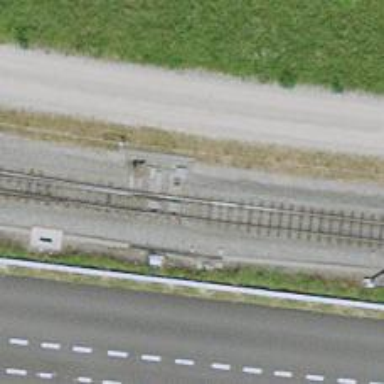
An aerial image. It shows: Railway switch.